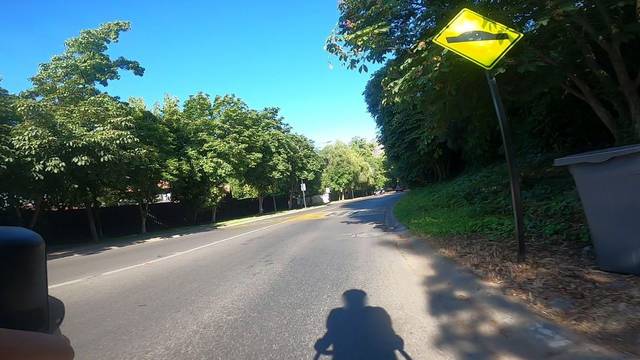
Region: Chile
Coordinates: -33.374, -70.564